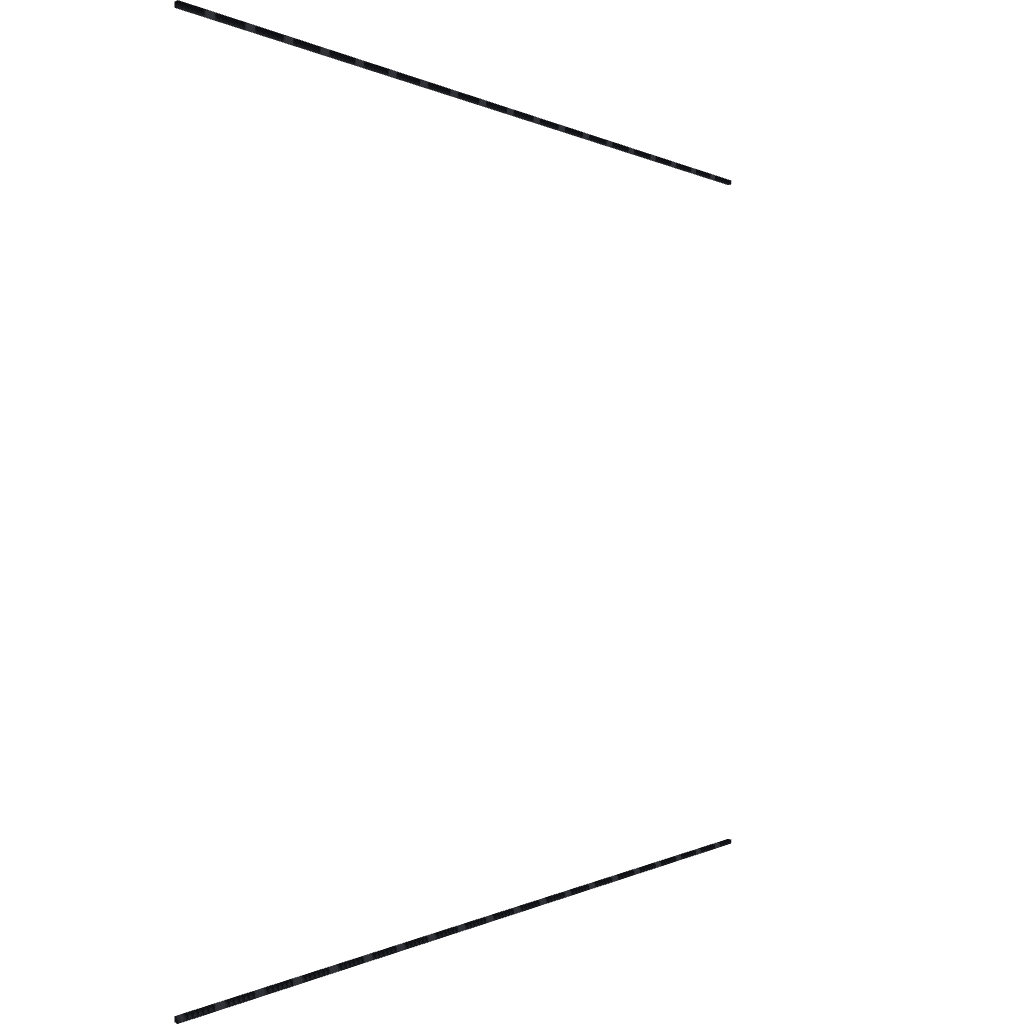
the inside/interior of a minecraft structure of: Miami Heat Logo